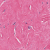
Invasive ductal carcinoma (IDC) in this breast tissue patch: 0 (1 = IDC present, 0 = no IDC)